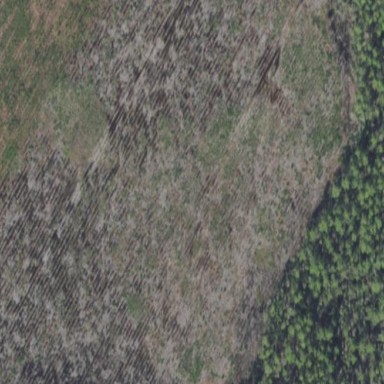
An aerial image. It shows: Forest dominated by needle-leaved trees.